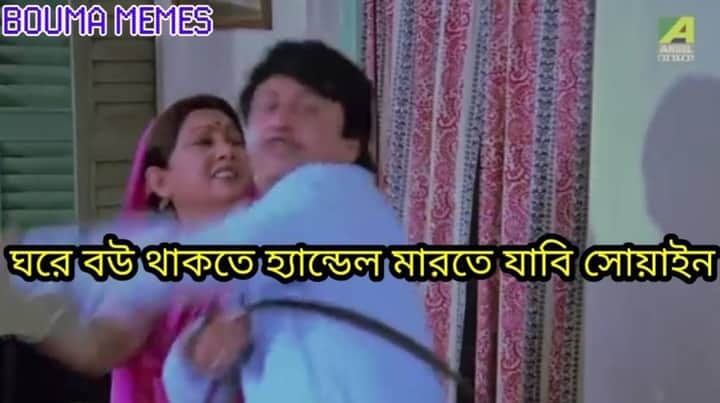
Caption: ঘরে বউ থাকতে হ্যান্ডেল মারতে যাবি সোয়াইন
Label: non-hate